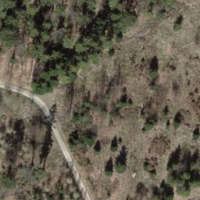
EUNIS habitat code: 41
Species observed at this site:
Tussilago farfara